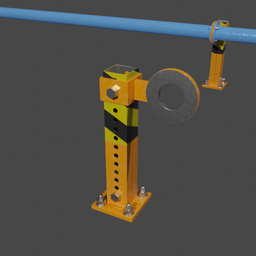
Label: mechanical